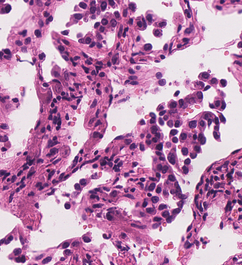
Tumor epithelial tissue: yes
Tumor-associated stroma tissue: yes
Normal tissue: no